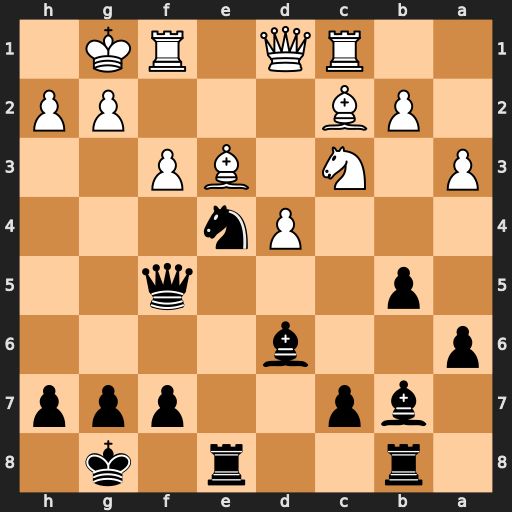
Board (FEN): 1r2r1k1/1bp2ppp/p2b4/1p3q2/3Pn3/P1N1BP2/1PB3PP/2RQ1RK1
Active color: b
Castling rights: -
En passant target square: -
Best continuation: Nxc3 Bxf5 Nxd1